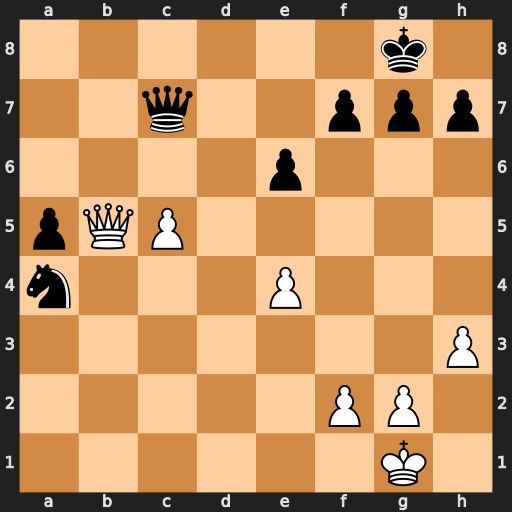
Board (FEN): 6k1/2q2ppp/4p3/pQP5/n3P3/7P/5PP1/6K1
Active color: w
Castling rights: -
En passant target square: -
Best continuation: Qe8#